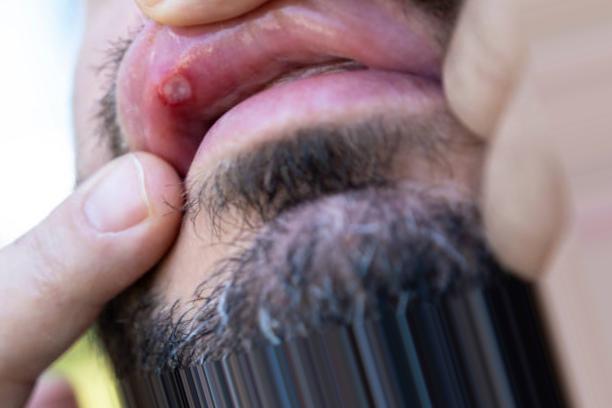
Condition: Mouth Ulcer